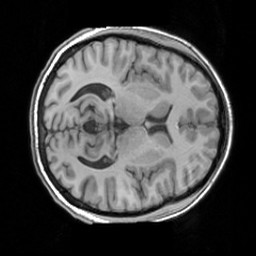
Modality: T1w
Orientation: axial
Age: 21
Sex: female
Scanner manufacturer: siemens
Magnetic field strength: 3 T
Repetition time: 1.63 s
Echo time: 0.00311 s